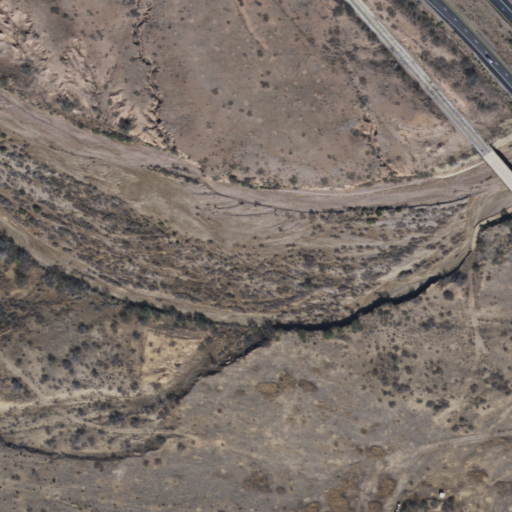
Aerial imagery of valley in Arizona named Walnut Gulch containing shrub, grassland, open development, low intensity development, and medium intensity development